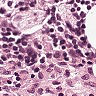
Metastatic tissue present: no